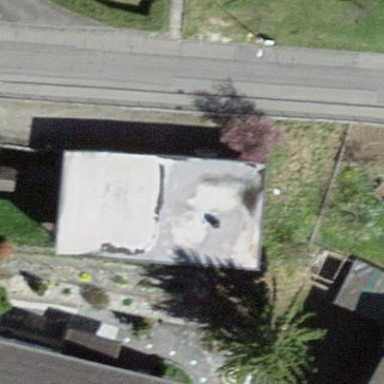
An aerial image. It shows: Kindergarten housed in school building.